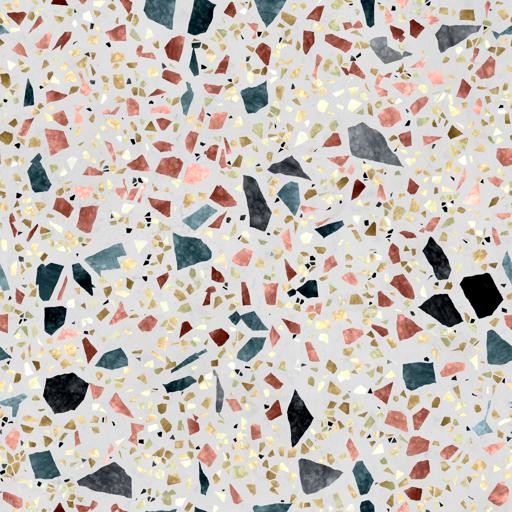
Tags: colorful terrazzo white